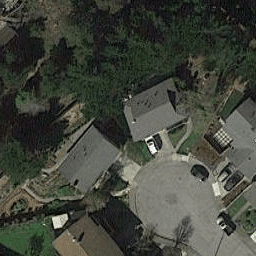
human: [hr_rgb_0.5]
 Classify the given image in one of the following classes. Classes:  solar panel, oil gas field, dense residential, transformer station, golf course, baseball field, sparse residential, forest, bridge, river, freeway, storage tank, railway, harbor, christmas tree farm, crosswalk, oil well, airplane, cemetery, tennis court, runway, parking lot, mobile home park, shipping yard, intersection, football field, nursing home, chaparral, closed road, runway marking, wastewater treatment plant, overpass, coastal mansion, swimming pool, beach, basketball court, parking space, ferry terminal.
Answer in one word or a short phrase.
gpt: sparse residential